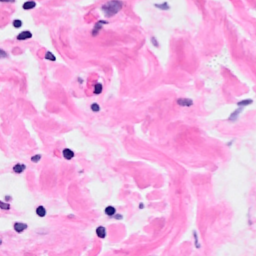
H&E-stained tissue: Breast